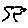
Label: tree